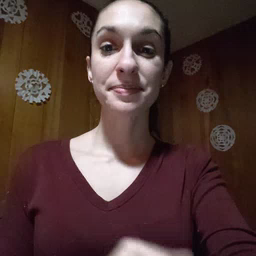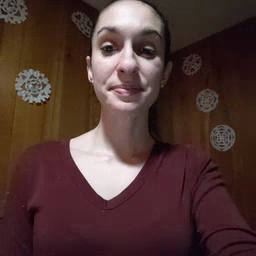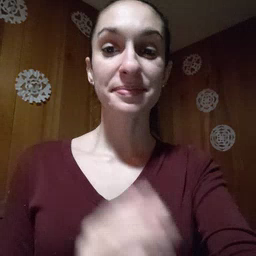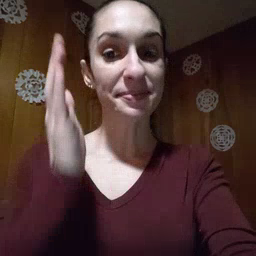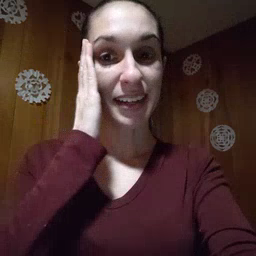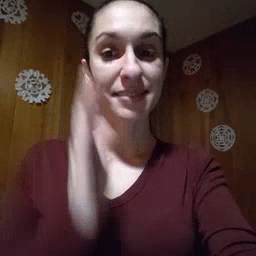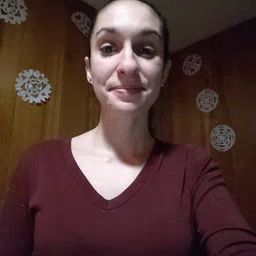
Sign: bed